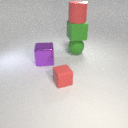
large red rubber cylinder above large green rubber sphere